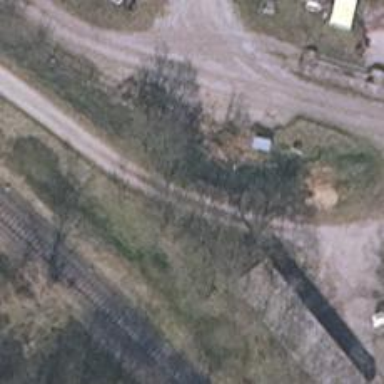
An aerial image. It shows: Dirt track road with grade3 tracktype.